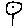
Label: flower